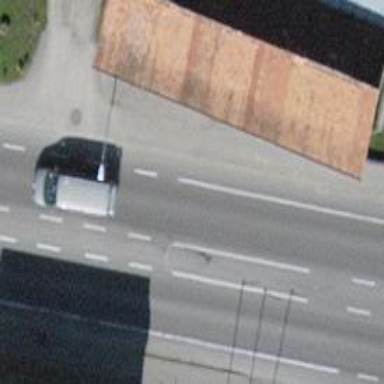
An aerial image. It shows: Advisory cycle lane on primary road with asphalt surface.